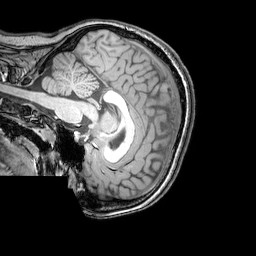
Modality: T1w
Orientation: sagittal
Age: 23
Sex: female
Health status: healthy
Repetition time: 0.081 s
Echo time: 0.037 s